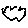
Label: cloud